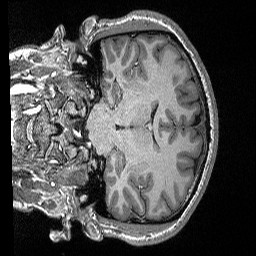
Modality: T1w
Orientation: coronal
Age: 26
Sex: male
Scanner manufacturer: siemens
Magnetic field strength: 3 T
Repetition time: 2.3 s
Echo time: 0.00298 s